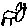
Label: cat